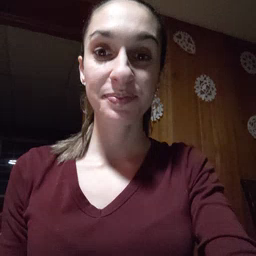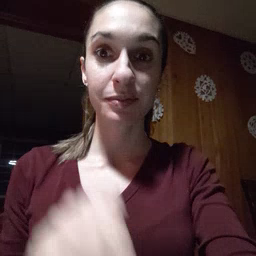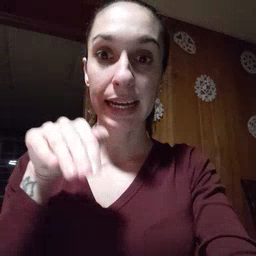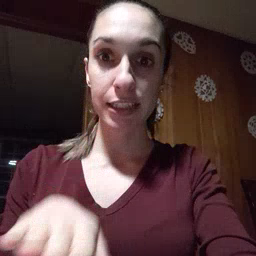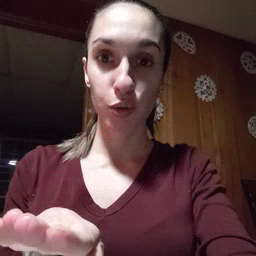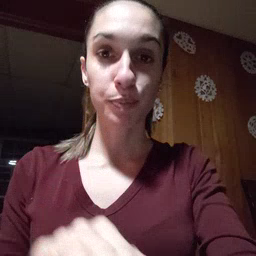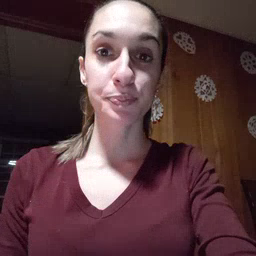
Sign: into